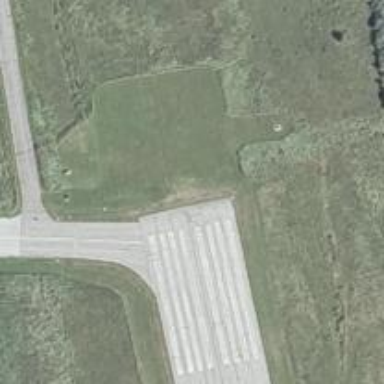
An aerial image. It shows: Runway surface made of asphalt at airport.